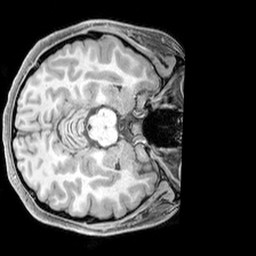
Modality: T1w
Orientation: axial
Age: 23
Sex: female
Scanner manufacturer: siemens
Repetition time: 2.3 s
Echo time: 0.00226 s